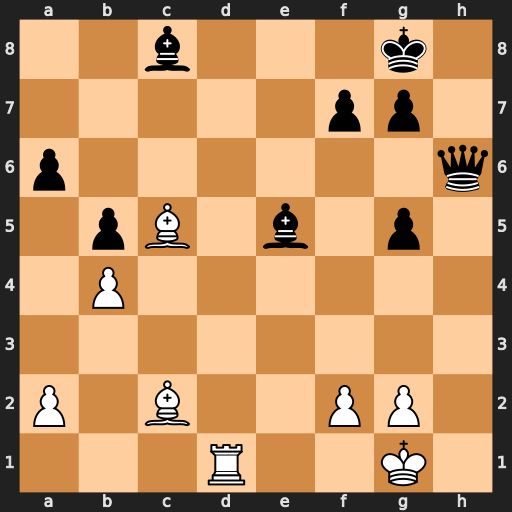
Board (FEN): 2b3k1/5pp1/p6q/1pB1b1p1/1P6/8/P1B2PP1/3R2K1
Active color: w
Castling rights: -
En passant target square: -
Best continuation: Rd8#